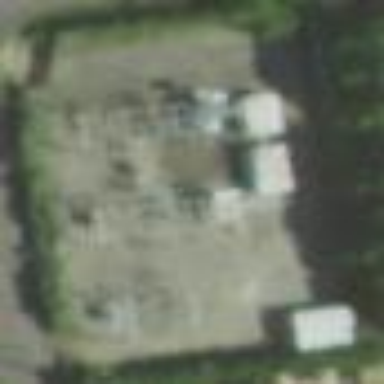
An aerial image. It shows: Outdoor distribution substation.